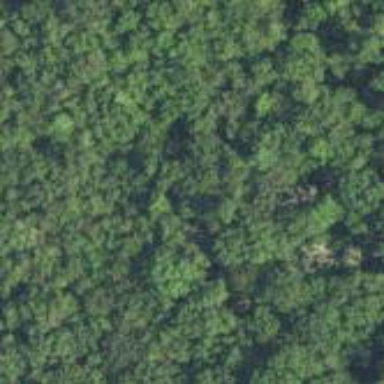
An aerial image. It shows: Mixed woodland area with various types of leaves.